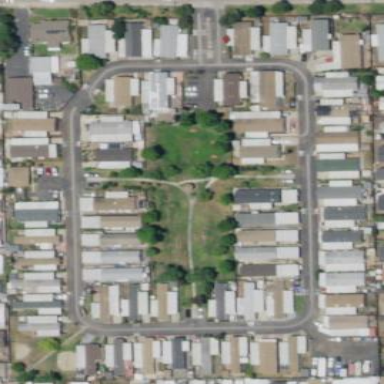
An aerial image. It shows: Residential area designated as mobile home park.